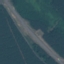
Land use / land cover class: Highway